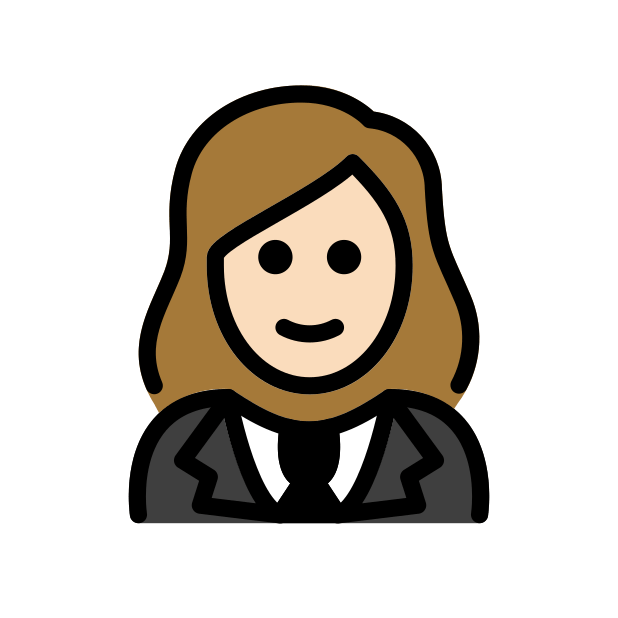
woman in tuxedo: light skin tone